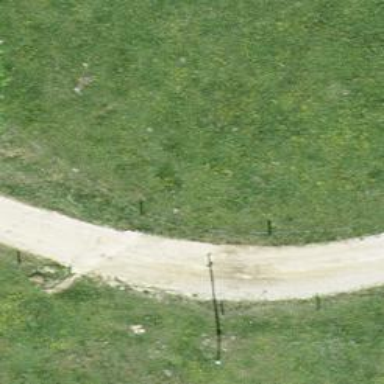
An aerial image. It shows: Unpaved unclassified road.